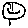
Label: smiley face